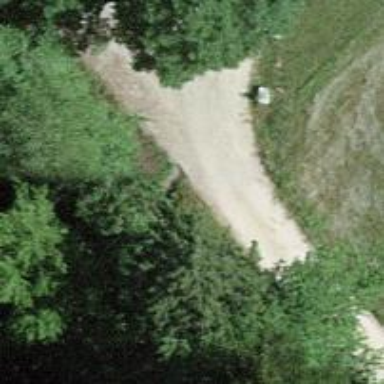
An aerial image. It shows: Ground path.